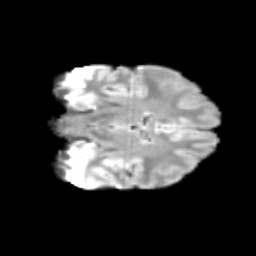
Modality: T2w
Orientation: coronal
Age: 14
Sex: female
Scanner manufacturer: siemens
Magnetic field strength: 3 T
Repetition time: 3.8 s
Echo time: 0.07 s